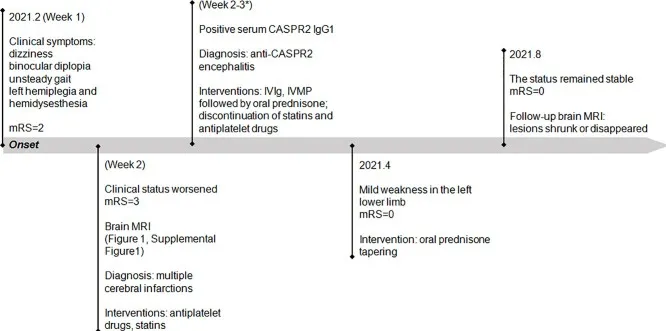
Timeline of patient 1 with relevant data of the episodes and interventions. *This admission. mRS, modified Rankin scale; IVIg, intravenous immunoglobulin; IVMP, intravenous methylprednisolone.
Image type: chart (chart)